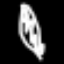
Label: leaf